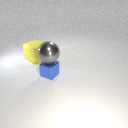
small blue metal cube below large gray metal sphere